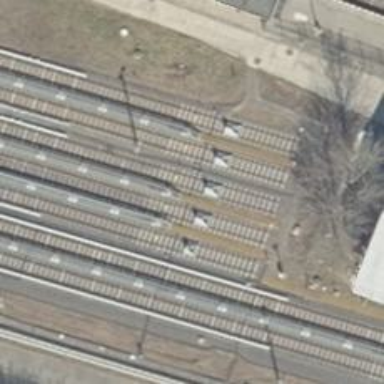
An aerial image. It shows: Yard area with electrified rail tracks.